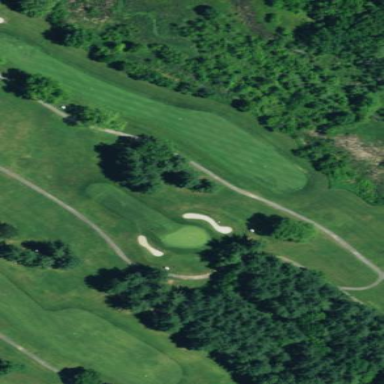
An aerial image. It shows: Grassy area designated as golf fairway.